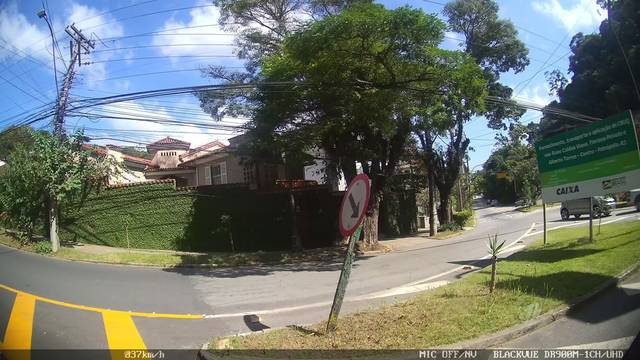
Region: Brazil
Coordinates: -22.503, -43.171